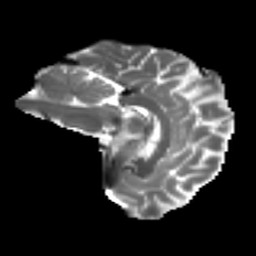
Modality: T2w
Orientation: sagittal
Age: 43
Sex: female
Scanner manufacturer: ge
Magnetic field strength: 3 T
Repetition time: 7.8 s
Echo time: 0.0606 s